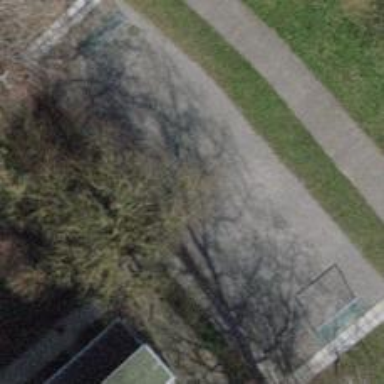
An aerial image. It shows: Playground area for leisure land.